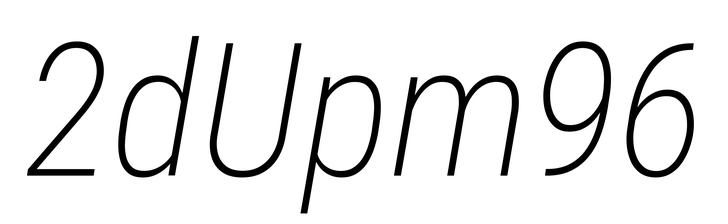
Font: Roboto-Italic_Condensed_ExtraLight_Italic